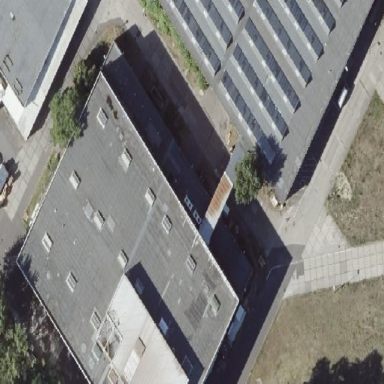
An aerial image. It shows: Industrial building with flat roof.